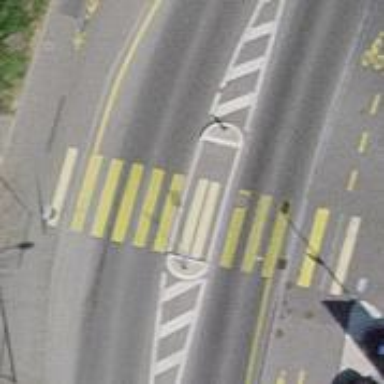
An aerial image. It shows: Uncontrolled road crossing with pedestrian island.